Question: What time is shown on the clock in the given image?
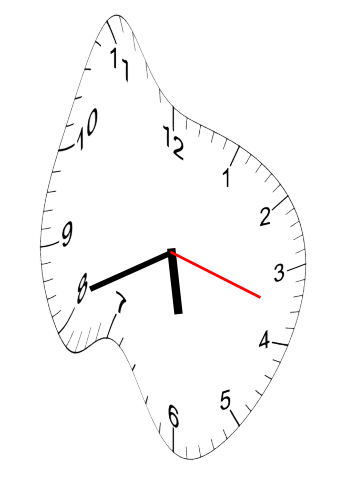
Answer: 05:41:18